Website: macys
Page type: customer-info-address
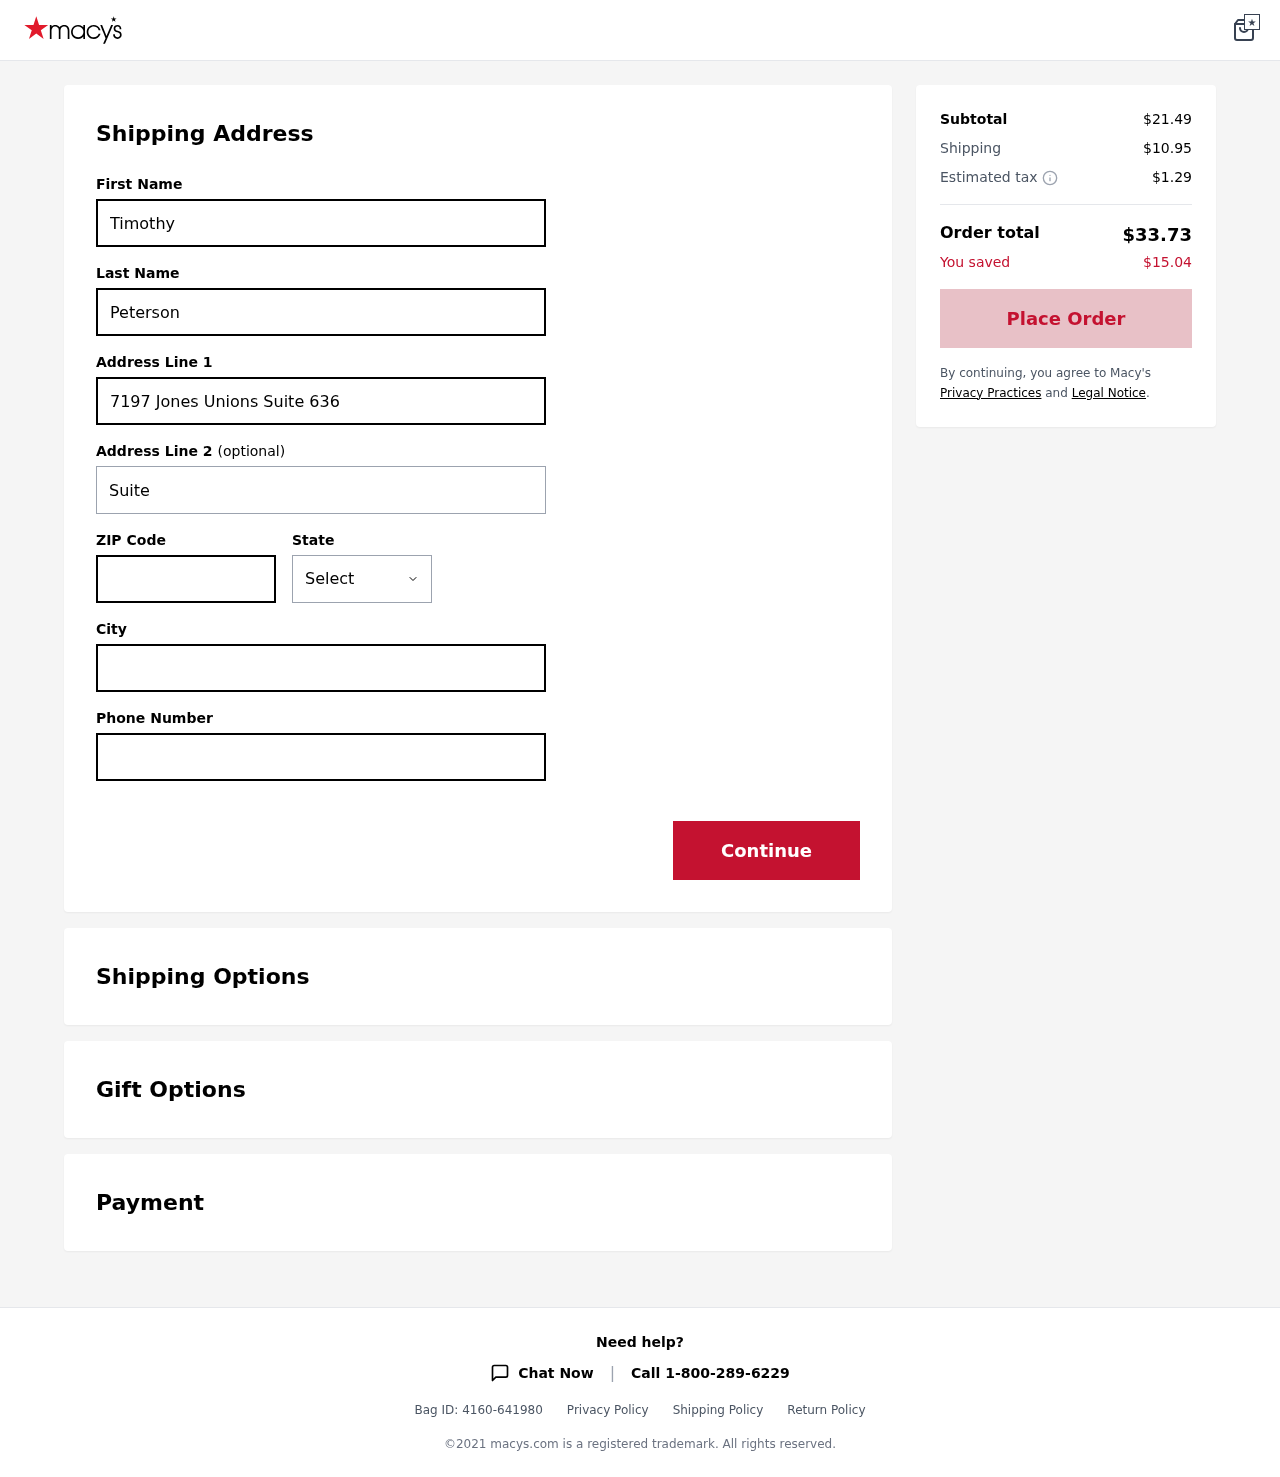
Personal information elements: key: PII_CITY
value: South Martha
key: PII_FIRSTNAME
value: Timothy
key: PII_LASTNAME
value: Peterson
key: PII_PHONE
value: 2609399191
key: PII_POSTCODE
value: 85584
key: PII_STATE
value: Ohio
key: PII_STREET
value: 7197 Jones Unions Suite 636
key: PII_STREET2
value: Suite 509
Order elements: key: ORDER_SUBTOTAL
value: $21.49
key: ORDER_SHIPPING_COST
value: $10.95
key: ORDER_TAX
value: $1.29
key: ORDER_TOTAL
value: $33.73
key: ORDER_SAVINGS
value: $15.04